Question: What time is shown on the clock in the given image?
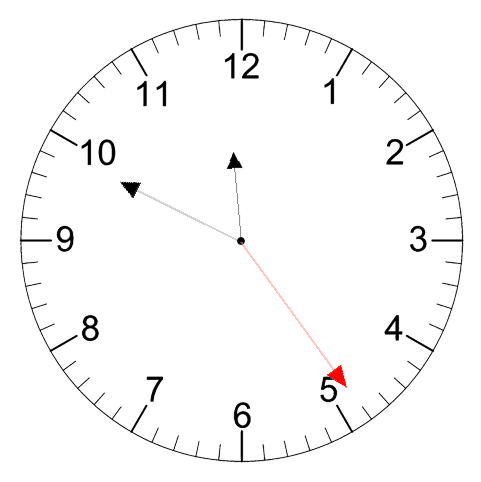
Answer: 11:49:24